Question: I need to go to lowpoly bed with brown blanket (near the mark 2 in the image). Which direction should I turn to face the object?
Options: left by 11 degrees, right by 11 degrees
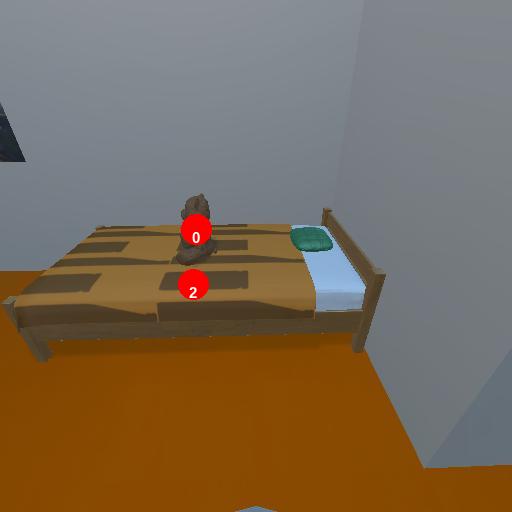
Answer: left by 11 degrees